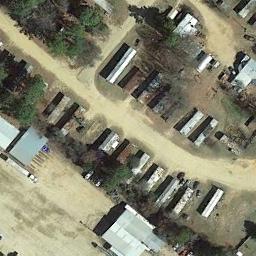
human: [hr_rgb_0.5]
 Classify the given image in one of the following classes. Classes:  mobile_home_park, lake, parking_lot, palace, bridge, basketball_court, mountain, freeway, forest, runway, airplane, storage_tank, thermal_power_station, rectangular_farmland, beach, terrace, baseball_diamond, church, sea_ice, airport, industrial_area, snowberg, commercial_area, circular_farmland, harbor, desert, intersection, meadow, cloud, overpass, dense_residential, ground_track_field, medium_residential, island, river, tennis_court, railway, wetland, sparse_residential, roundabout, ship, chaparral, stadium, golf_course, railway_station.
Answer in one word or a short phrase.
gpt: mobile_home_park